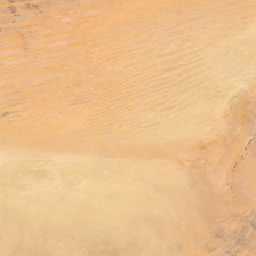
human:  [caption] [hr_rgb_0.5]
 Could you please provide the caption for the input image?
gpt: The Orange Desert of course has some tracks.

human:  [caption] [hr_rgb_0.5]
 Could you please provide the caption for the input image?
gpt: The light orange desert has some stripes.

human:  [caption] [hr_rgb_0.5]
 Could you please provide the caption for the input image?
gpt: The clear orange desert has some striations.

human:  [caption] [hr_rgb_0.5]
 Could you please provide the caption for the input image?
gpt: Light orange desert has several stripes.

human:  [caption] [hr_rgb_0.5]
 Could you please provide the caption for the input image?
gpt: The Orange Desert of course has some tracks.